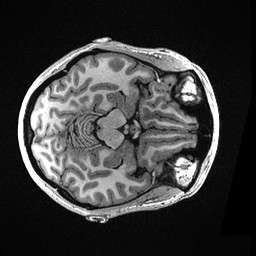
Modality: T1w
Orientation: axial
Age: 33
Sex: female
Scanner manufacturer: ge
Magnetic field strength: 3 T
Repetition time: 0.006952 s
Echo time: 0.00292 s